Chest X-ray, AP view. Patient: 18 years old, sex M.
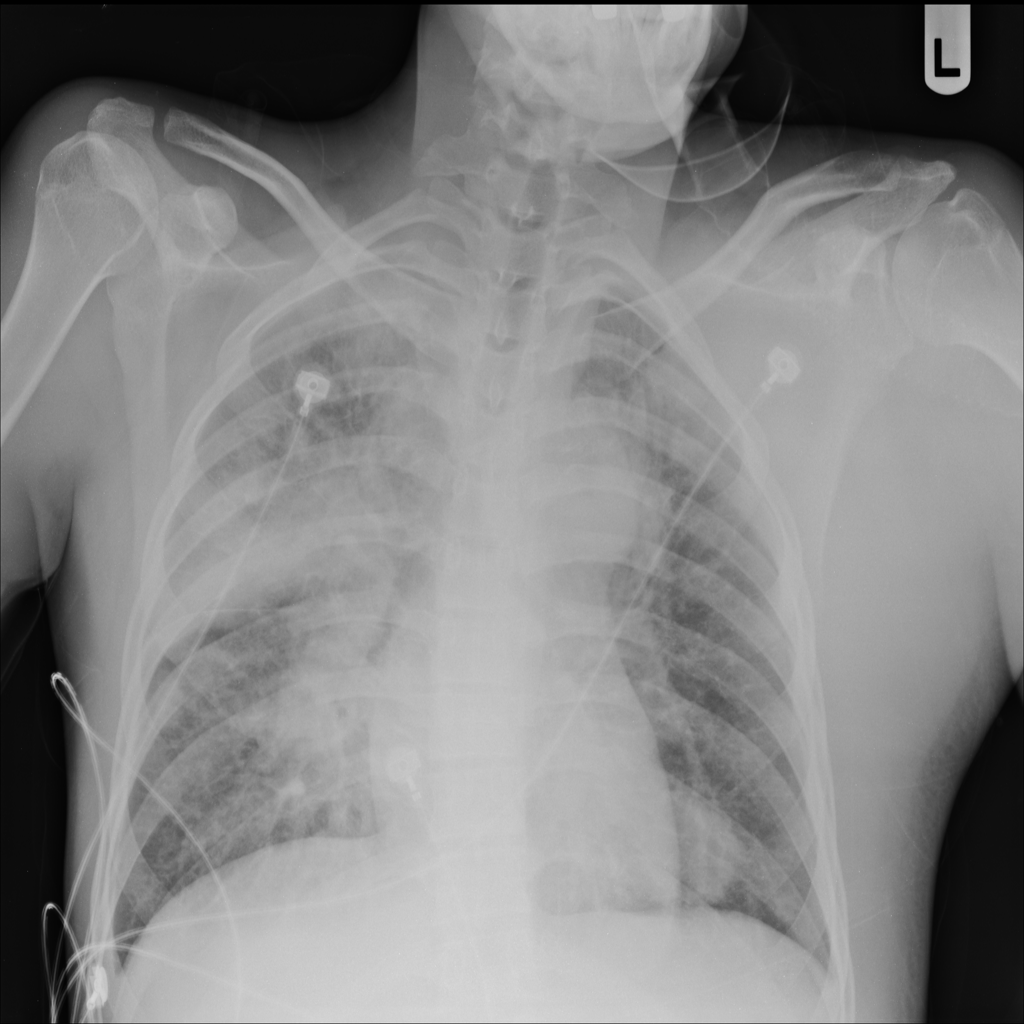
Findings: No Finding